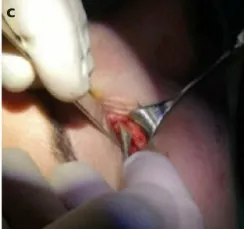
Exposure of the orbital floor.
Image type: medical_photograph (other_medical_photograph)